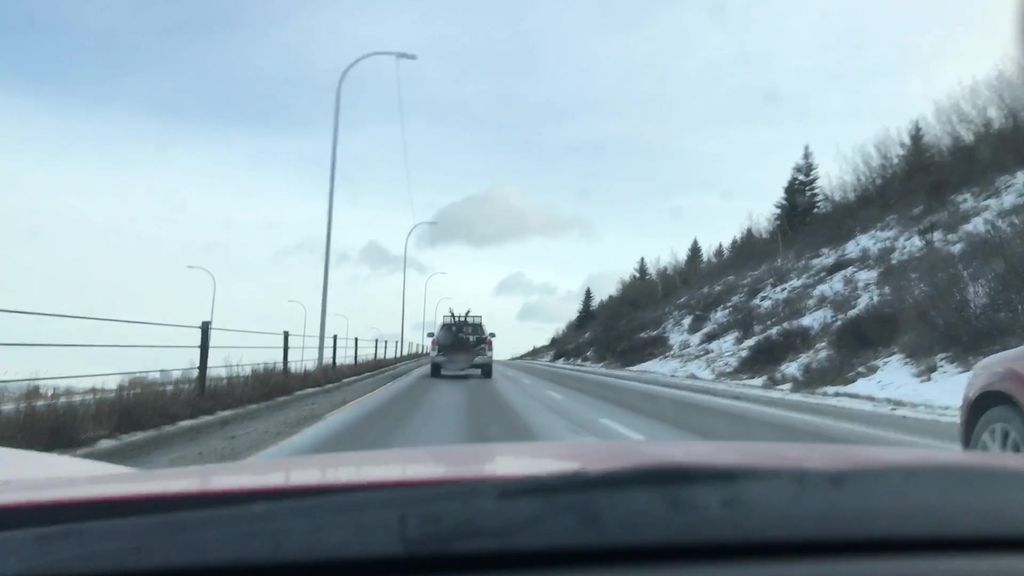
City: calgary